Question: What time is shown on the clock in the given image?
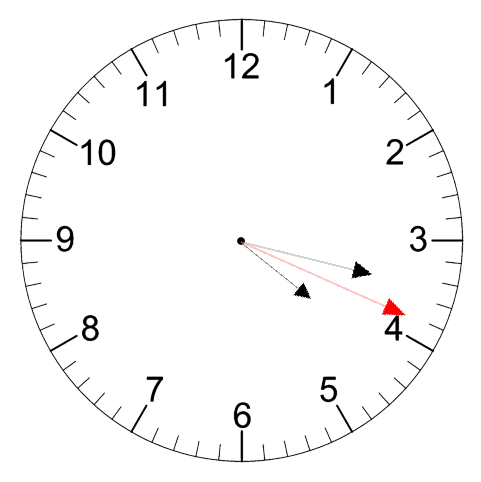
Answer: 04:17:19